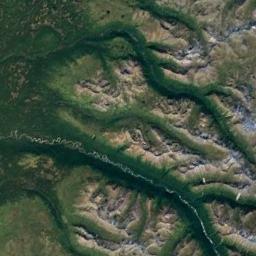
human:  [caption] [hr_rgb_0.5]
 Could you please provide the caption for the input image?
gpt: The folded mountain has a series of rugged mountains and is covered with some vegetation .

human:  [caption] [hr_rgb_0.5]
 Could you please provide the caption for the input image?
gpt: The mountains are winding and undulating .

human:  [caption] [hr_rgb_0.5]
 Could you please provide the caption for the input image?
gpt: The mountain is consist of half of green plants and half of bare land .

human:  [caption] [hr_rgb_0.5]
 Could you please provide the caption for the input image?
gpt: There is a yellow bare field on this mountain .

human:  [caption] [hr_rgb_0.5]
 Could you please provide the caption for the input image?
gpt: There are some green ravines on the mountain .